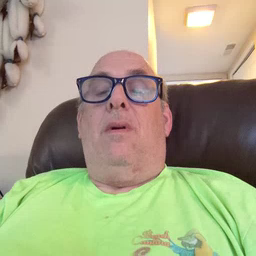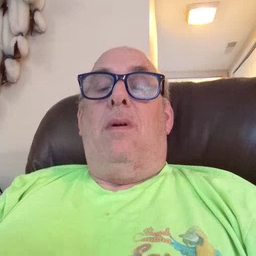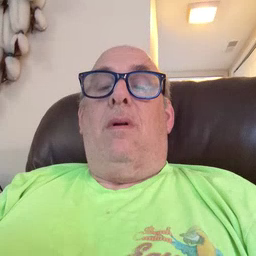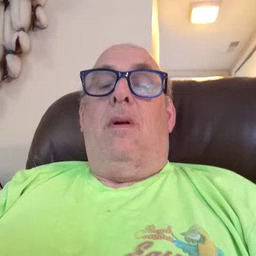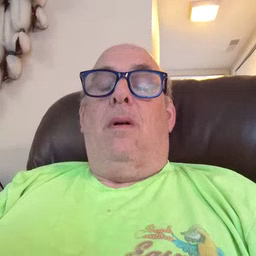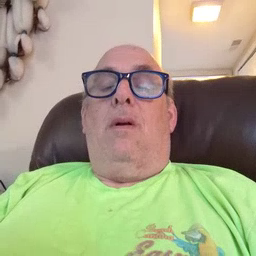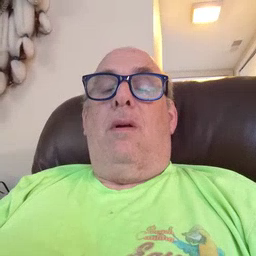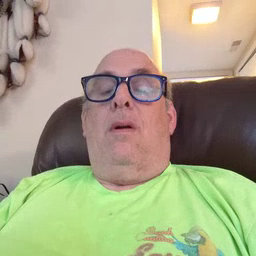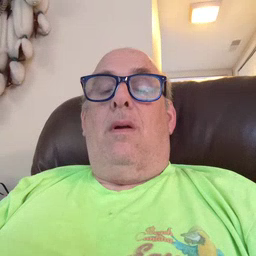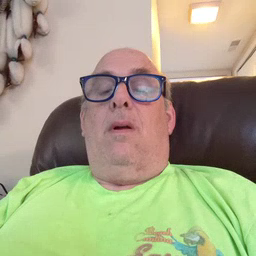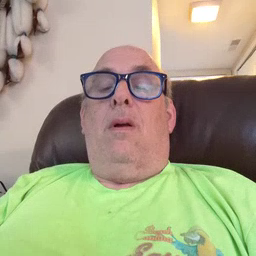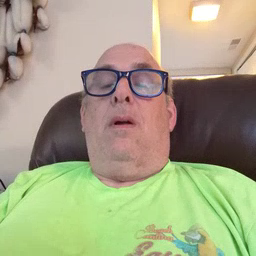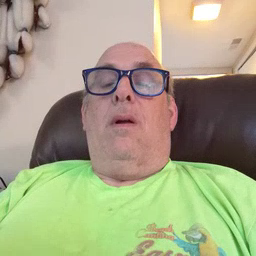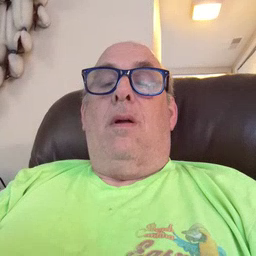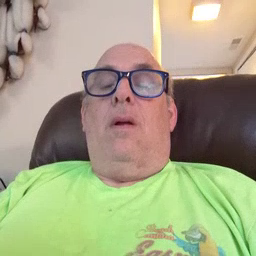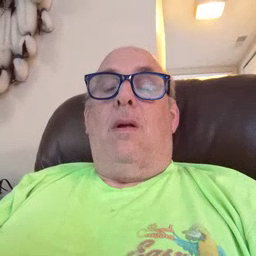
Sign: jump